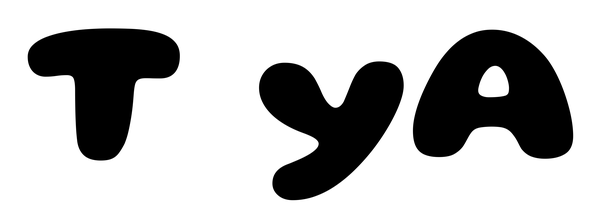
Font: Gluten_ExtraBold